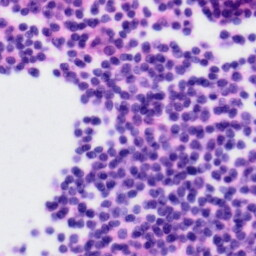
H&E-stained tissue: Tonsil